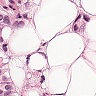
Metastatic tissue present: yes